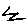
Label: zigzag